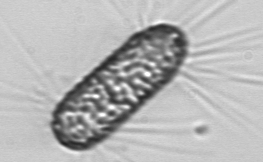
Label: Corethron_hystrix